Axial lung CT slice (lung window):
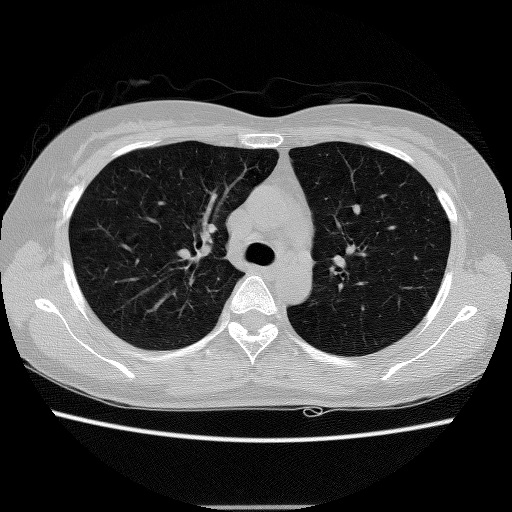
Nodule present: no